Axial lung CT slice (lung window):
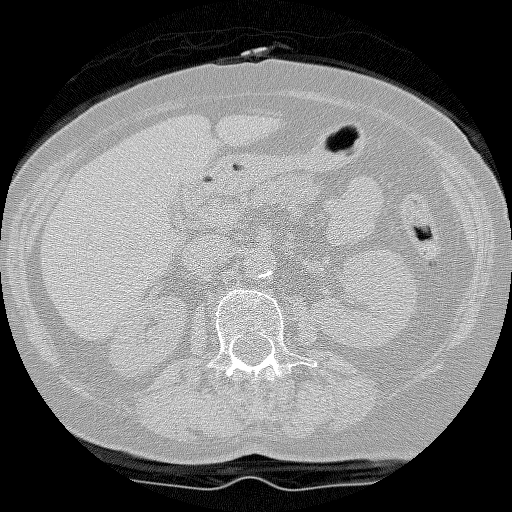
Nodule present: no